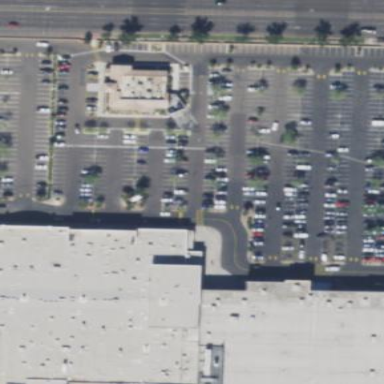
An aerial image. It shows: Parking area with asphalt surface.